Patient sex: M
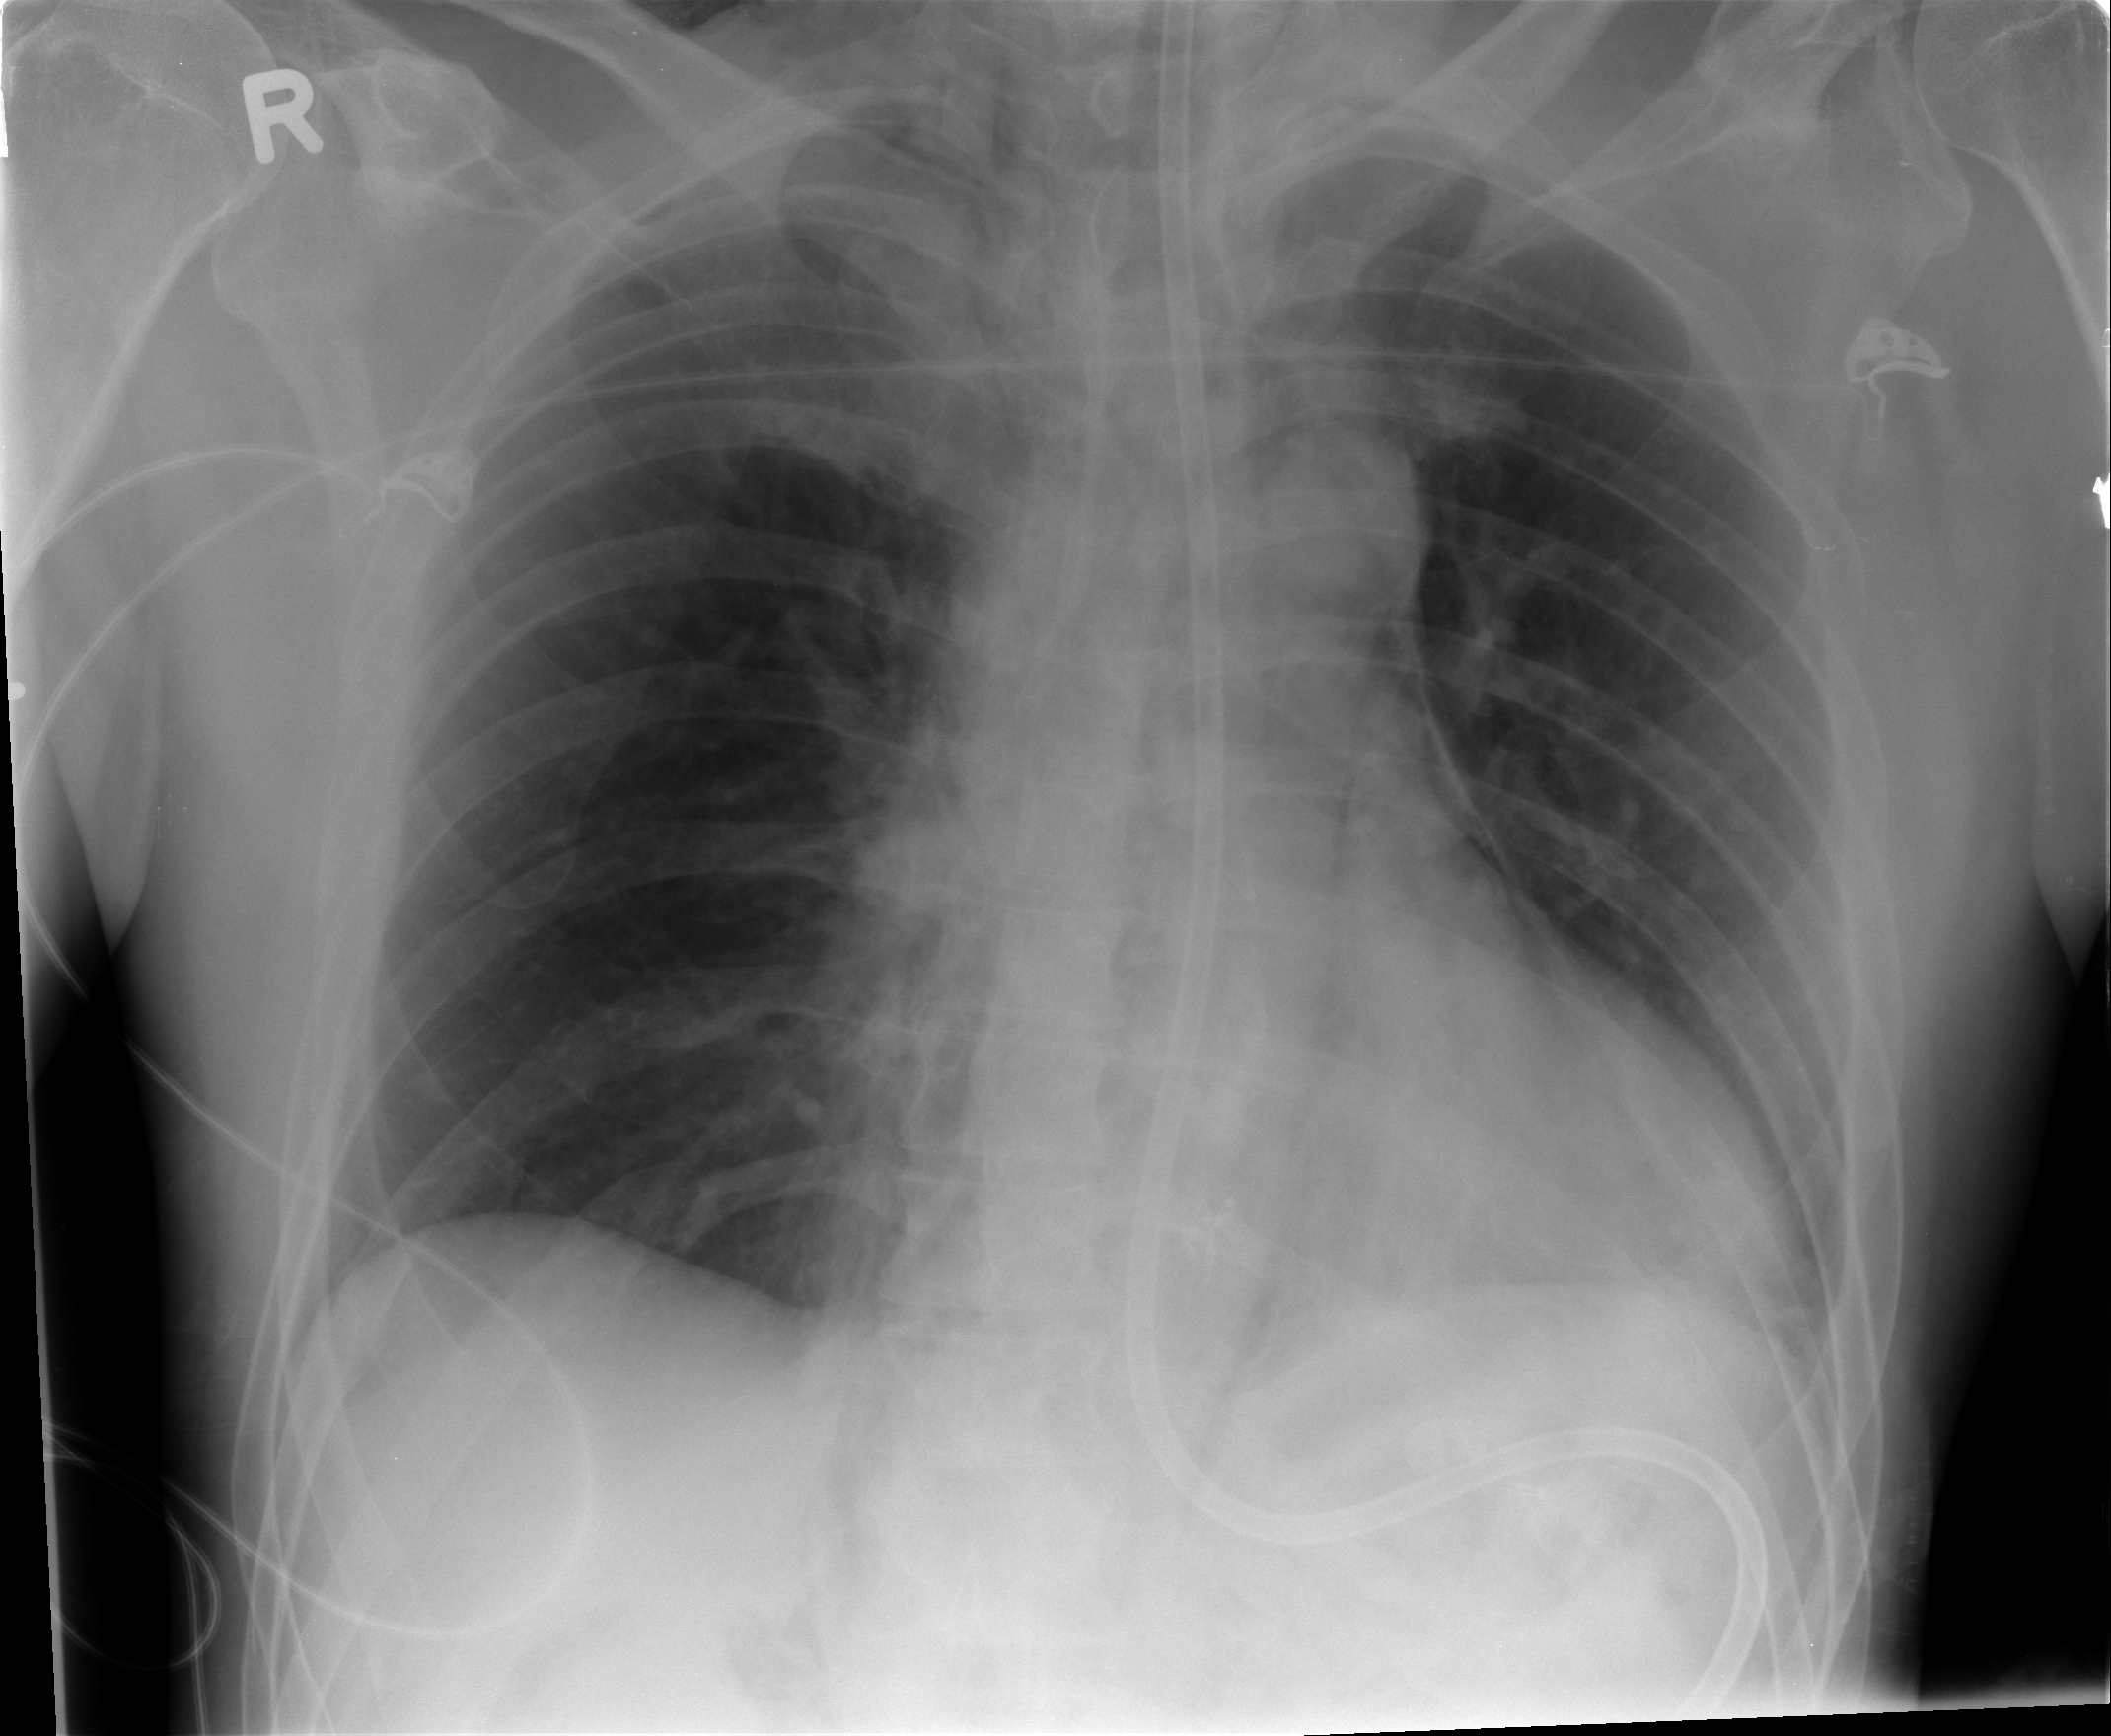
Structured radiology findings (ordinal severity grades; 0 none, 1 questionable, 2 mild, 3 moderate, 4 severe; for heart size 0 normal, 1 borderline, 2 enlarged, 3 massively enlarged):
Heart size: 0
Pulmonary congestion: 0
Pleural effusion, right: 0
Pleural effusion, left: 0
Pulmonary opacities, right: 0
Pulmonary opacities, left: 0
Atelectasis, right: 0
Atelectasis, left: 2